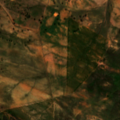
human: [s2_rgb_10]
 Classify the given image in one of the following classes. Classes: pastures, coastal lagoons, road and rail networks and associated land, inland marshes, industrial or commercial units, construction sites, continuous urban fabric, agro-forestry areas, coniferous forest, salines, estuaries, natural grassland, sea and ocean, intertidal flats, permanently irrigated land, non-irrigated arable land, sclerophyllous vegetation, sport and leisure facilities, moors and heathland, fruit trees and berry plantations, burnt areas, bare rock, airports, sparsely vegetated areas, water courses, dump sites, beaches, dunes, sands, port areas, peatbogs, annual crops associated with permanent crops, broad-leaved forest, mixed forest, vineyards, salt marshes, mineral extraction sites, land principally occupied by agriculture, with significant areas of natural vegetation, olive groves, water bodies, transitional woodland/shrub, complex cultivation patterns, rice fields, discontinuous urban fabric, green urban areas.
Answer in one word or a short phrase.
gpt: non-irrigated arable land, land principally occupied by agriculture, with significant areas of natural vegetation, agro-forestry areas